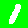
Digit: 1